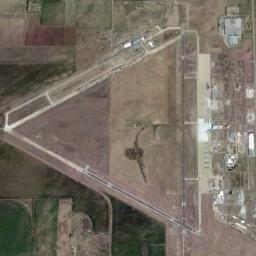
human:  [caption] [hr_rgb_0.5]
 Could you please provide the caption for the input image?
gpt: A triangular airstrip in this airport surrounded by farmland .

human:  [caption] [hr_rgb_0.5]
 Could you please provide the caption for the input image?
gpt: An airport with some intersecting runways an open area on the farmland with different plants and these runways put a triangular shape .

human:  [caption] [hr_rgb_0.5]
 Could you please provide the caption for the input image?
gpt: There is an airport built in abandoned land next to the field .

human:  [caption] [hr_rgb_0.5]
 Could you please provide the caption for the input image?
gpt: There is almost no vegetation near the airport .

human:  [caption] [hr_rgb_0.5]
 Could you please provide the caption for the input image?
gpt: The airfield has a trilateral space .